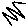
Label: zigzag